Question: I need to copy all info from my xml file (actually i need to add new info into my xml file).
I use standart template :
'''
<?xml version="1.0" encoding="UTF-8"?>
<xsl:stylesheet version="1.0"
xmlns:xsl="http://www.w3.org/1999/XSL/Transform">
<xsl:template match="@*|node()">
<xsl:copy>
<xsl:apply-templates select="@*|node()" />
</xsl:copy>
</xsl:template>
</xsl:stylesheet>
'''
and I write test xml file :
'''
<?xml version="1.0" encoding="UTF-8"?>
<!DOCTYPE products SYSTEM "products.dtd" >
<?xml-stylesheet type="text/xsl" href="../xsl/copy.xsl"?>
<products>
<category name="Audio And Video">
<subcategory name="Audio">
<good>
<producer>Dell</producer>
<model>QQ678</model>
<color>White</color>
<date_of_issue>12-12-2012</date_of_issue>
<not_in_stock>true</not_in_stock>
</good>
</subcategory>
<subcategory name="Video">
<good>
<producer>Samsung</producer>
<model>VH500</model>
<color>Black</color>
<date_of_issue>12-12-2006</date_of_issue>
<price>200</price>
</good>
<good>
<producer>Toshiba</producer>
<model>GP436</model>
<color>White</color>
<date_of_issue>12-12-2004</date_of_issue>
<not_in_stock>true</not_in_stock>
</good>
</subcategory>
</category>
<category name="Computers">
<subcategory name="Pocket">
<good>
<producer>HP</producer>
<model>rx371</model>
<color>Black</color>
<date_of_issue>31-01-2006</date_of_issue>
<not_in_stock>true</not_in_stock>
</good>
</subcategory>
</category>
</products>
'''
And when i open this xml file in browser I think I will see the same xml file but it displays me:
so where I made mistake. Please help me please to solve my problem
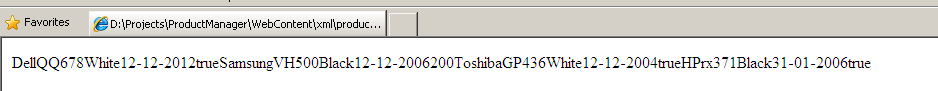
Answer: Your style sheet does nothing except copy the input to the output. As far as can be told from the browser output, it is doing that correctly. There is no problem in evidence here. Try outputting some HTML instead of just copying.